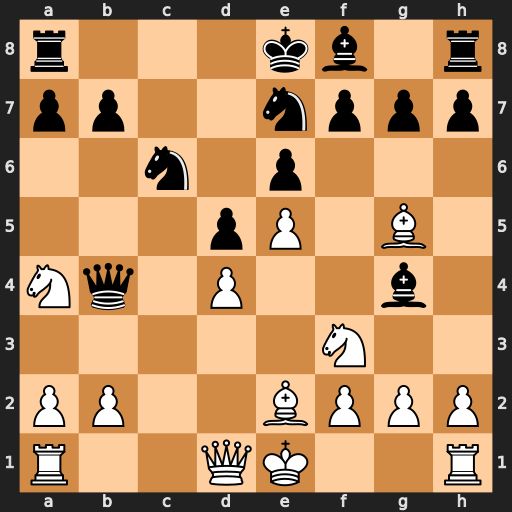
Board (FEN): r3kb1r/pp2nppp/2n1p3/3pP1B1/Nq1P2b1/5N2/PP2BPPP/R2QK2R
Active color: w
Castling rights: KQkq
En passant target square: -
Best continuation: Bd2 Bxf3 Bxb4